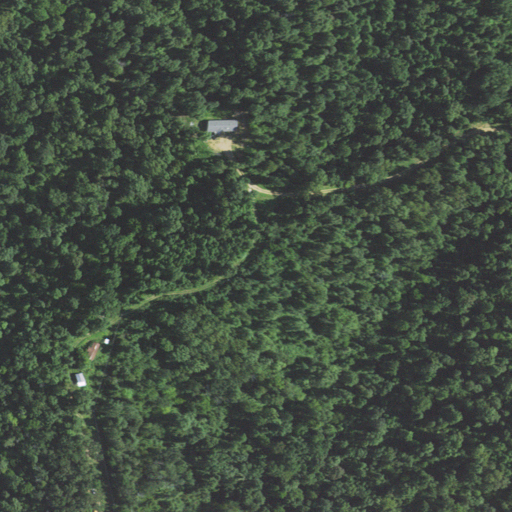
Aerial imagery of mountains in Missouri named Birmingham Hills containing deciduous forest and open development